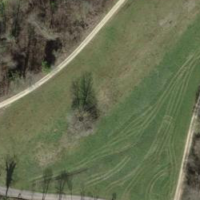
EUNIS habitat code: 41
Species observed at this site:
Tettigonia viridissima
Pseudochorthippus parallelus
Roeseliana roeselii